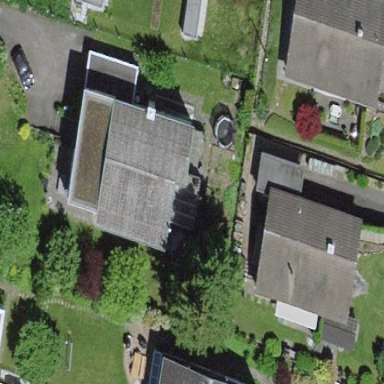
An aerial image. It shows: Building.